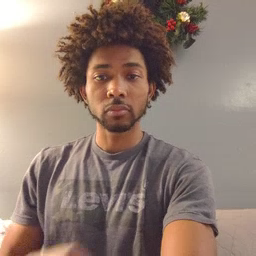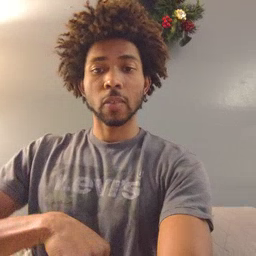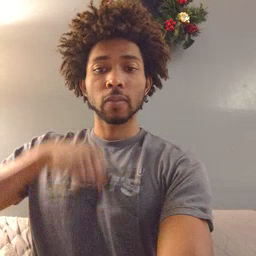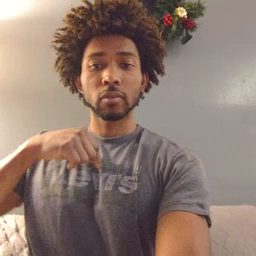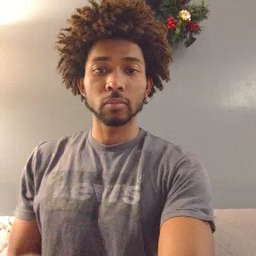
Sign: zipper